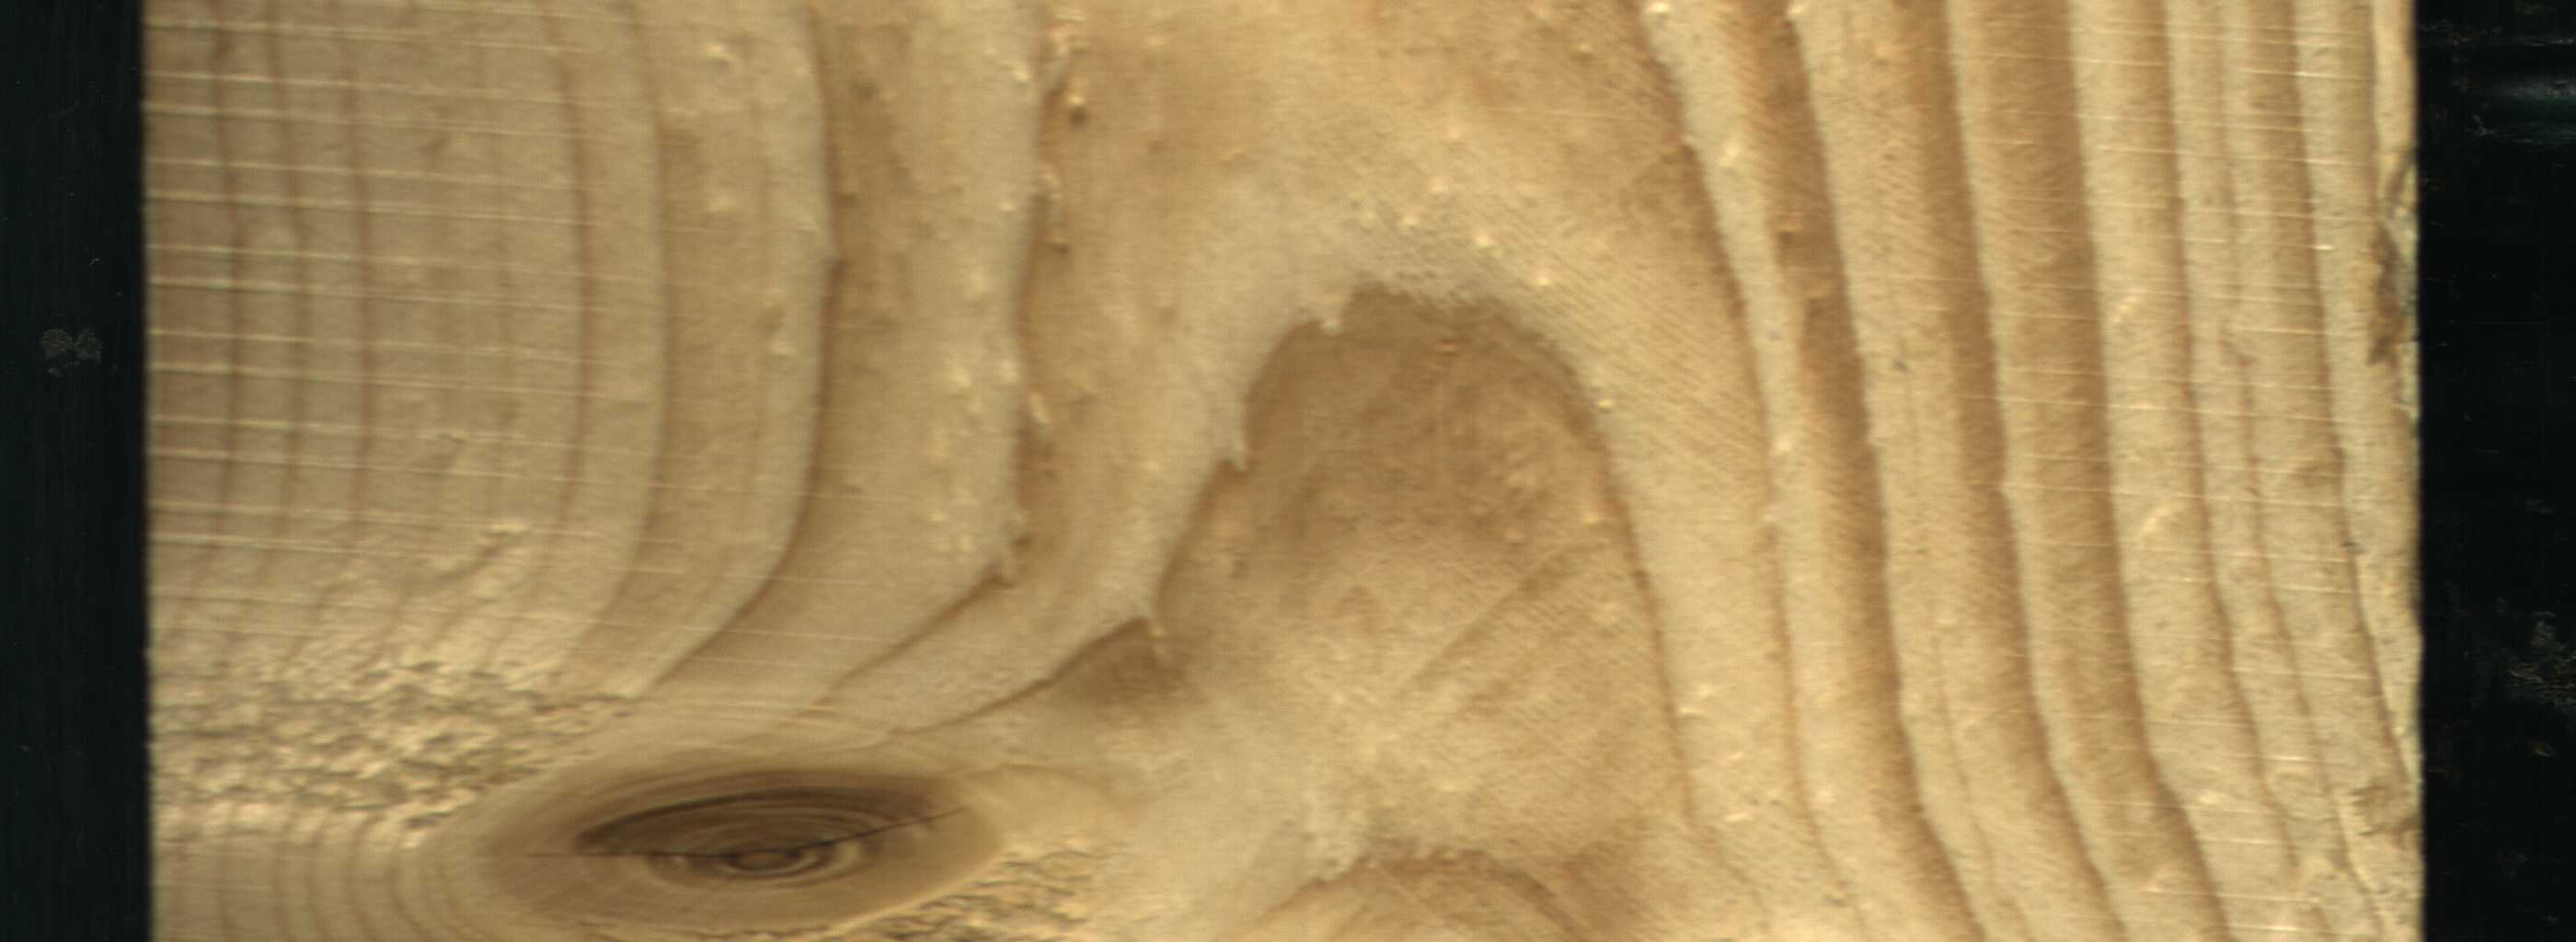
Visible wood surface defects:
knot_with_crack